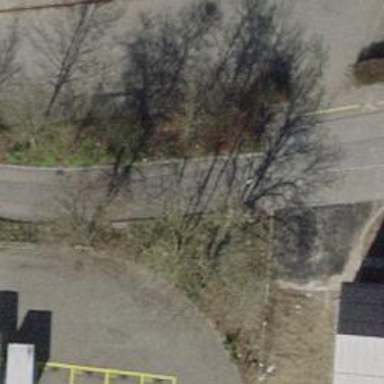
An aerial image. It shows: Bollard.